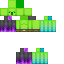
A female zombie skin with green skin, wearing brown helmet dressed in a blue hoodie and black pants, featuring a fangs.